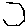
Label: hexagon